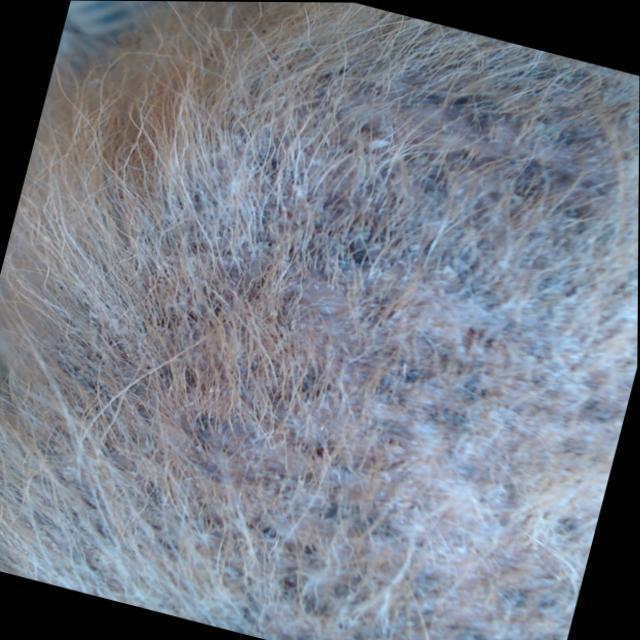
Canine demodicosis (Demodex mange) — caused by Demodex canis mites. Presents with alopecia, follicular papules, pustules, and comedones. Often localized on face and forelimbs.